Question: I am doing a native application to Android and I can add native support to my application. But when I want add the Siglib (DSP library wich I use in my c++ code) code:
'''
fatal error: siglib.h: No such file or directory
'''
My configuration is:

I think its OK becasu I add the include siglib path.
And my code:
Application.mk
'''
APP_STL := gnustl_static
APP_CPPFLAGS := -frtti -fexceptions
APP_STL := stlport_static
APP_ABI := armeabi
APP_PLATFORM := android-8
'''
Android.mk
LOCAL_PATH := $(call my-dir)
'''
include $(CLEAR_VARS)
LOCAL_SRC_FILES := nativo.cpp Parameters.cpp
LOCAL_C_INCLUDES += $(LOCAL_PATH)
LOCAL_LDLIBS += -llog -ldl
LOCAL_MODULE := native_code
include $(BUILD_SHARED_LIBRARY)
'''
nativo.h
'''
/* DO NOT EDIT THIS FILE - it is machine generated */
#include <jni.h>
/* Header for class com_sistoleaudiocapture_Processing */
#ifndef _Included_com_sistoleaudiocapture_Processing
#define _Included_com_sistoleaudiocapture_Processing
#ifdef __cplusplus
extern "C" {
#endif
/*
* Class: com_sistoleaudiocapture_Processing
* Method: init_variables
* Signature: ()J
*/
JNIEXPORT jlong JNICALL Java_com_sistoleaudiocapture_Processing_init_1variables
(JNIEnv *, jclass);
/*
* Class: com_sistoleaudiocapture_Processing
* Method: prueba_nativa
* Signature: (J)V
*/
JNIEXPORT jdouble JNICALL Java_com_sistoleaudiocapture_Processing_prueba_1nativa
(JNIEnv *, jclass, jlong);
#ifdef __cplusplus
}
#endif
#endif
'''
and nativo.cpp
'''
#include "nativo.h"
#include "Parameters.h"
#include <siglib.h>
#include <android/log.h>
#define LOG_TAG "NATIVO"
#define LOGD(...) ((void)__android_log_print(ANDROID_LOG_DEBUG, LOG_TAG, __VA_ARGS__))
JNIEXPORT jlong JNICALL Java_com_sistoleaudiocapture_Processing_init_1variables(
JNIEnv *, jclass) {
long dir = (long) new Parameters();
return (dir);
}
JNIEXPORT jdouble JNICALL Java_com_sistoleaudiocapture_Processing_prueba_1nativa(
JNIEnv *, jclass, jlong retorno) {
}
'''
Help? thanks?
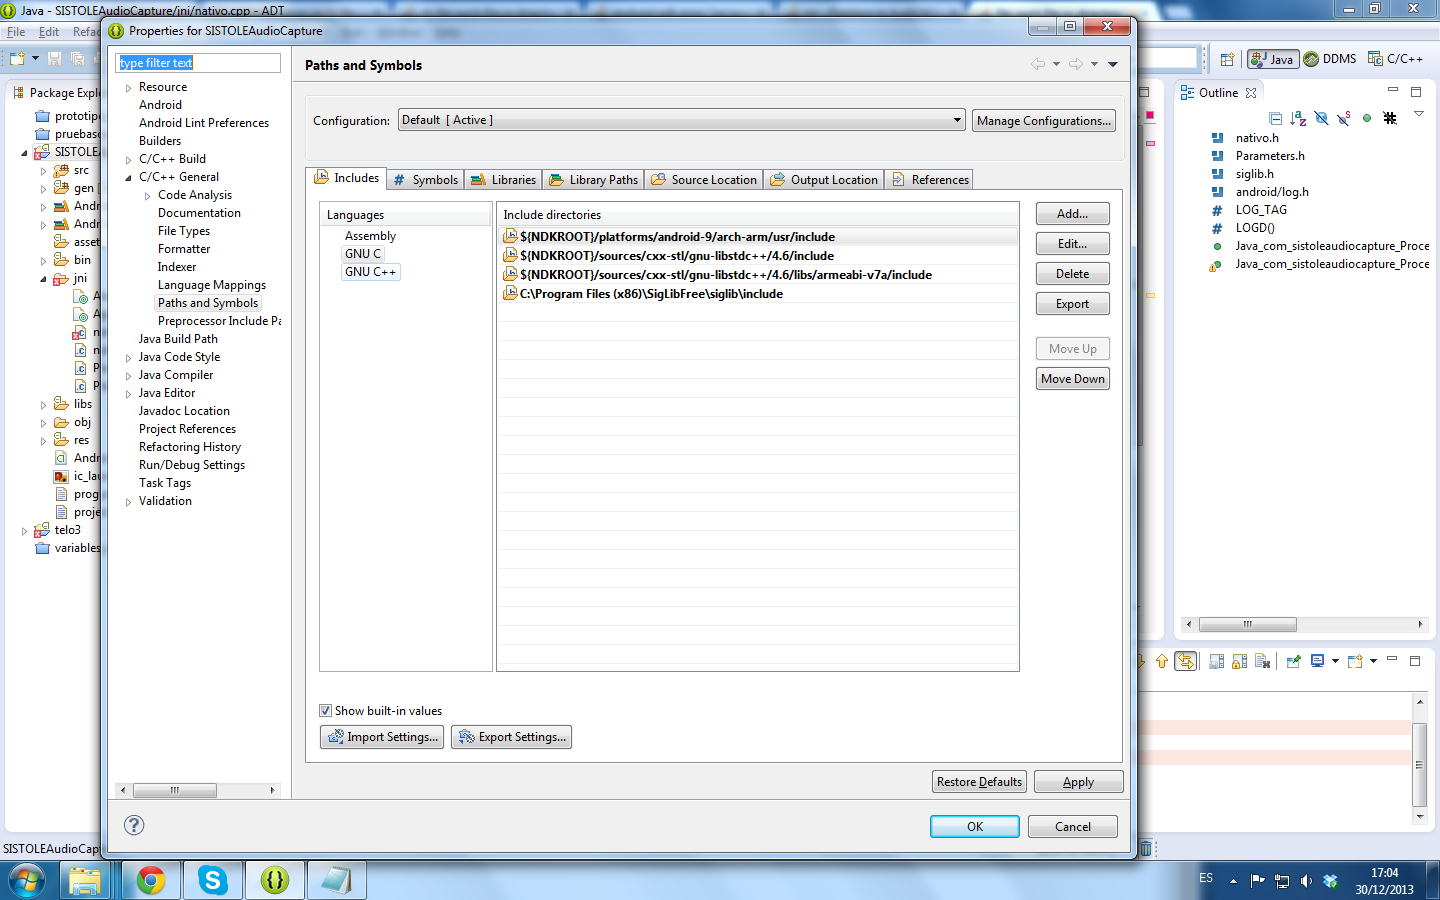
Answer: You only told Eclipse where to look for , please add its path to 'LOCAL_C_INCLUDES' in